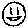
Label: smiley face